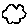
Label: cloud